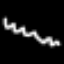
Label: squiggle